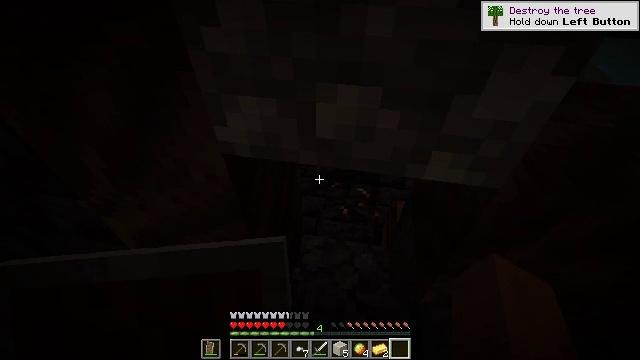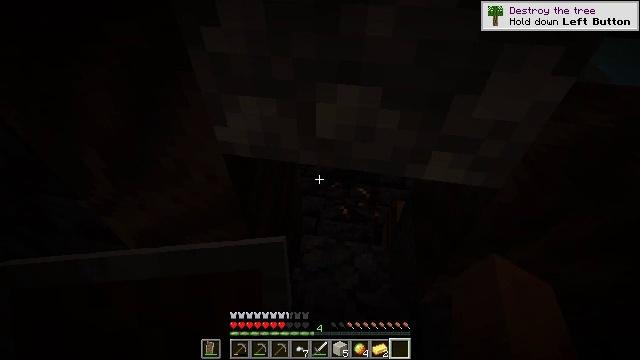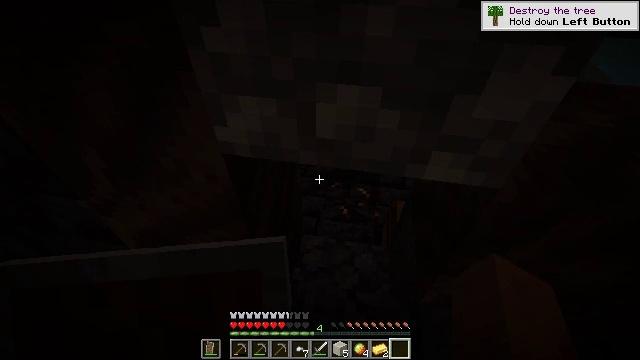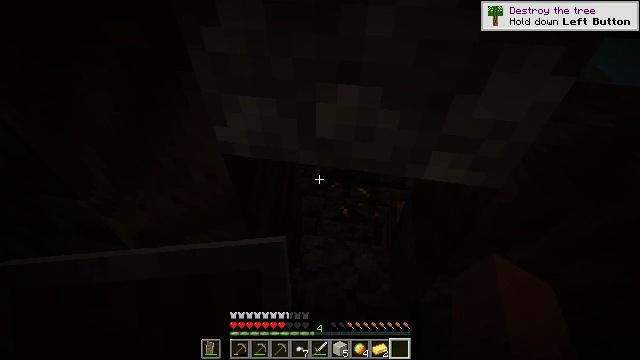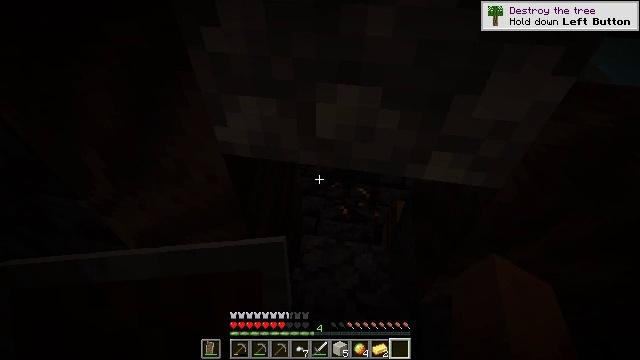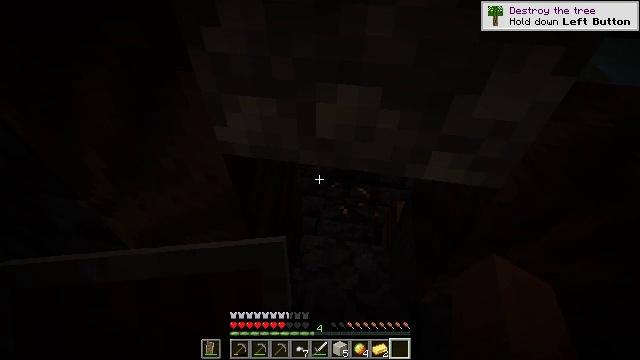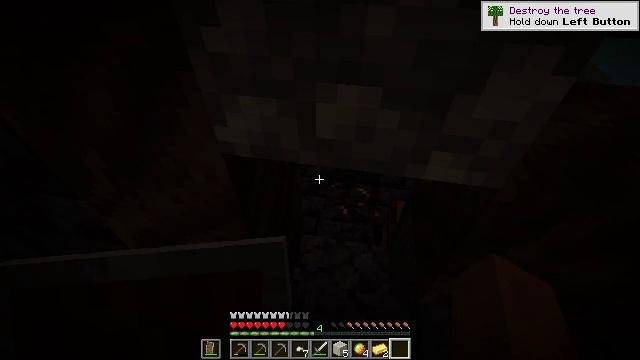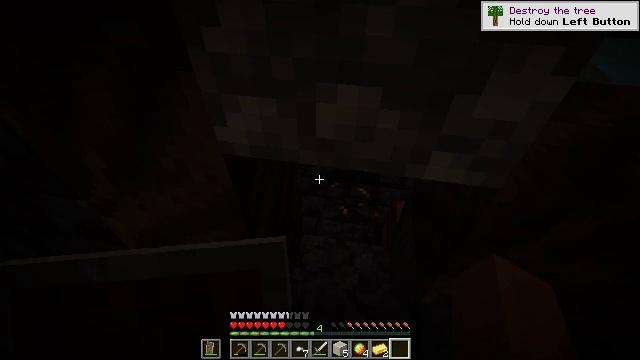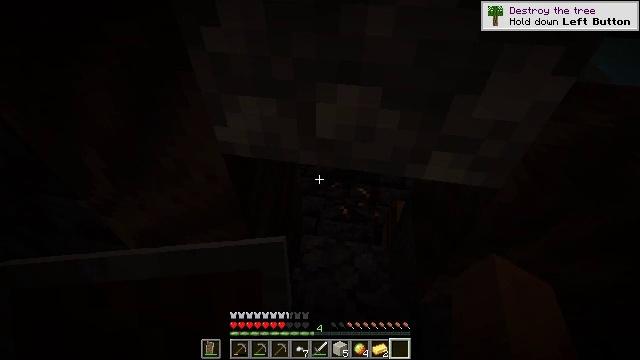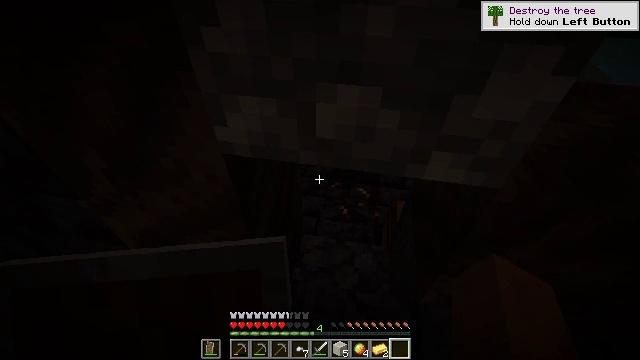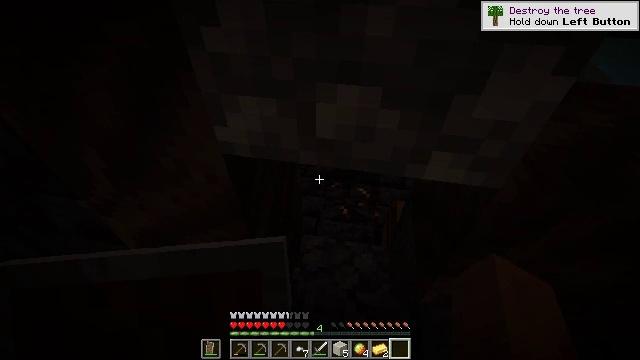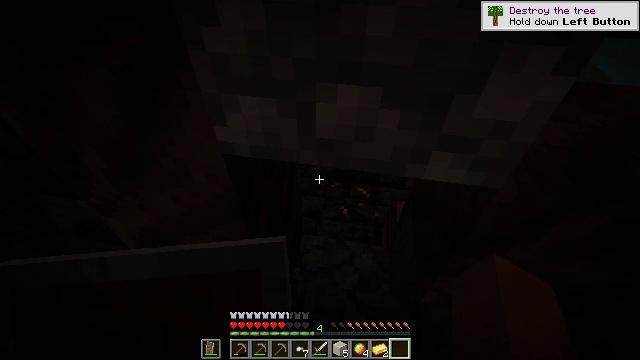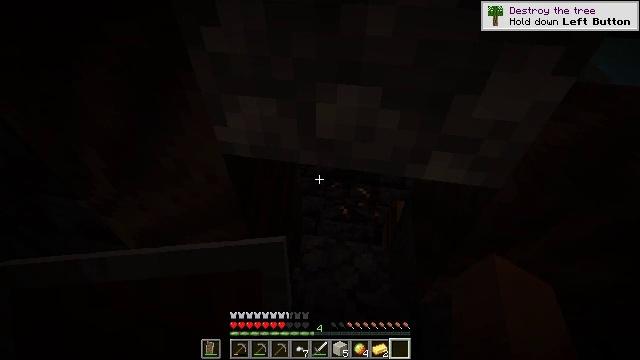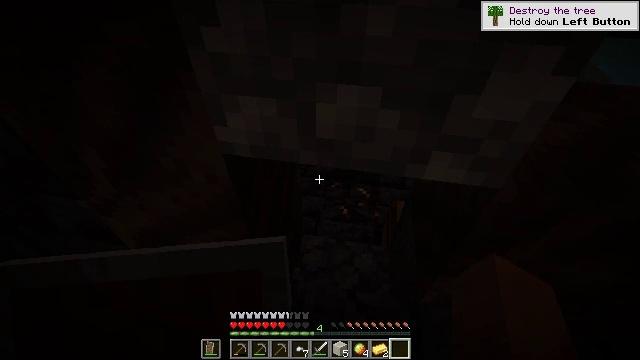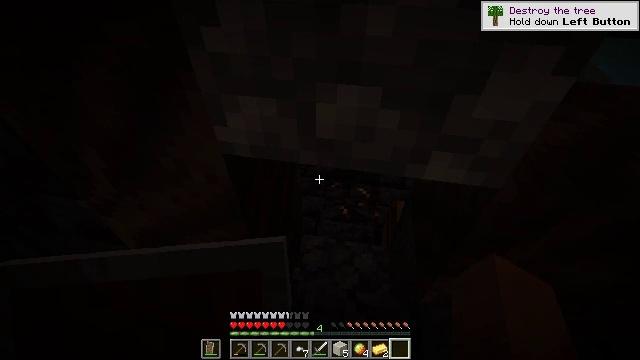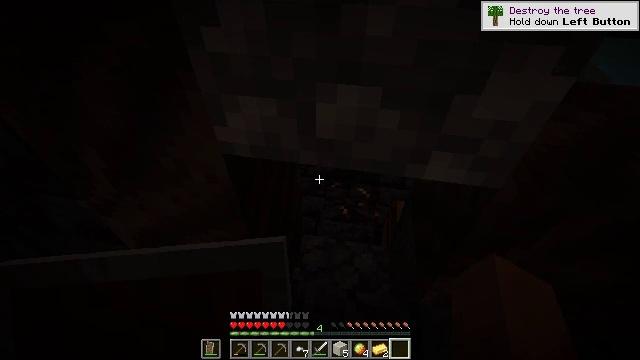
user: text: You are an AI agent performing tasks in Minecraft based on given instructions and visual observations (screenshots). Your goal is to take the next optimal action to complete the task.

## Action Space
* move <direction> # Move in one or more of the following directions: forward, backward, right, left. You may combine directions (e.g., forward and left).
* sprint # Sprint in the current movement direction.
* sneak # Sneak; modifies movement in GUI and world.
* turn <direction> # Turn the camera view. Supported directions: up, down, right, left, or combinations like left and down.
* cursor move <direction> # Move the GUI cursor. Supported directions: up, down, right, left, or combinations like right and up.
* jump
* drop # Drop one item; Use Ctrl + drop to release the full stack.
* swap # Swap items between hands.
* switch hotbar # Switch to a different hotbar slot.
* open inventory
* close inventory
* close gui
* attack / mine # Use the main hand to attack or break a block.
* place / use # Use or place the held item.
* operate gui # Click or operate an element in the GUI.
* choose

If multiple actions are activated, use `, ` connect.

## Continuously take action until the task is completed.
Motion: motion action
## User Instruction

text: Collect polished blackstone bricks by attacking them.
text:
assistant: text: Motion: no_op
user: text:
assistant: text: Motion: no_op
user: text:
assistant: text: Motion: no_op
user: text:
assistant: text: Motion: no_op
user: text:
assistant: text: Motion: no_op
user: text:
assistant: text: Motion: no_op
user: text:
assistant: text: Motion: no_op
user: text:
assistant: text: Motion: no_op
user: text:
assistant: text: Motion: no_op
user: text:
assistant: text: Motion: no_op
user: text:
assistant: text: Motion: no_op
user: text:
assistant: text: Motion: no_op
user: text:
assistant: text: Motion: no_op
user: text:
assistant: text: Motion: no_op
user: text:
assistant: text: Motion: no_op
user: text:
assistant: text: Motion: no_op
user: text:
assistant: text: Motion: no_op
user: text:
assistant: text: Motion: no_op
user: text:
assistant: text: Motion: no_op
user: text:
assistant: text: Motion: no_op
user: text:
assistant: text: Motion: no_op
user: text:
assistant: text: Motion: no_op
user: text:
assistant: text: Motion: no_op
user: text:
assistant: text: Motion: no_op
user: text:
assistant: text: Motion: no_op
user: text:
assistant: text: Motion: no_op
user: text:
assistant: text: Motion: no_op
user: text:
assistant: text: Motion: no_op
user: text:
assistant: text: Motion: no_op
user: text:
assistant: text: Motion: no_op